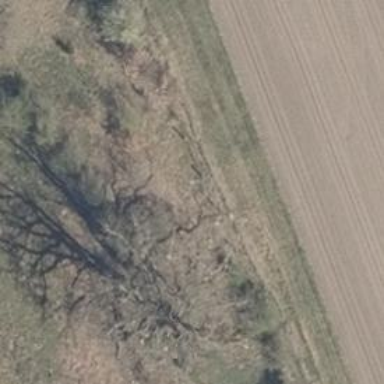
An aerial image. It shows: Broadleaved tree in natural setting.